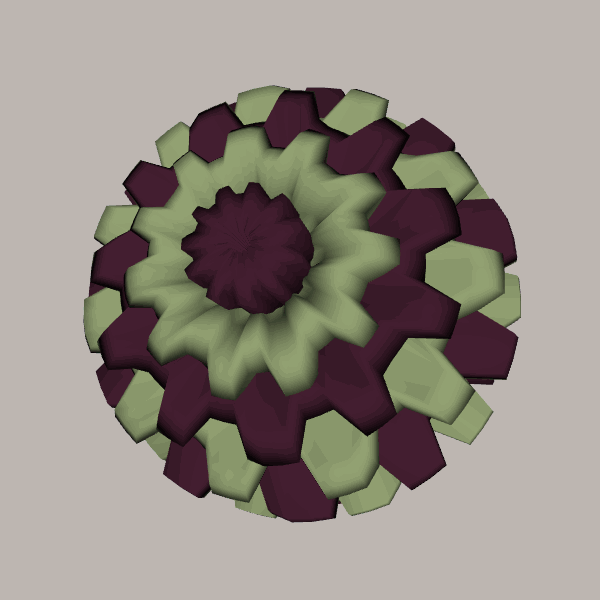
Background: light